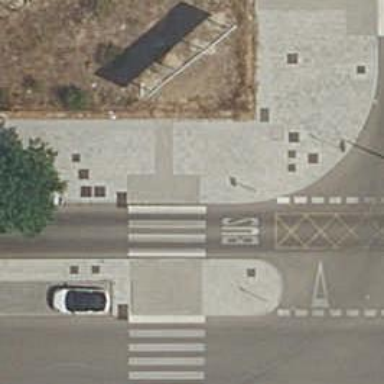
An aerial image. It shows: Uncontrolled road crossing.